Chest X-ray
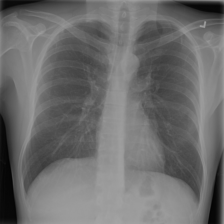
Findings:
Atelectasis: negative
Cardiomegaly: negative
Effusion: negative
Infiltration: positive
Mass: negative
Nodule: negative
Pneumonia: negative
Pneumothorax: negative
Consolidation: negative
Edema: negative
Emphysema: negative
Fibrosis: negative
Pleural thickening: negative
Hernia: negative